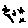
Label: star